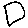
Label: square